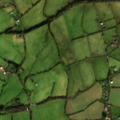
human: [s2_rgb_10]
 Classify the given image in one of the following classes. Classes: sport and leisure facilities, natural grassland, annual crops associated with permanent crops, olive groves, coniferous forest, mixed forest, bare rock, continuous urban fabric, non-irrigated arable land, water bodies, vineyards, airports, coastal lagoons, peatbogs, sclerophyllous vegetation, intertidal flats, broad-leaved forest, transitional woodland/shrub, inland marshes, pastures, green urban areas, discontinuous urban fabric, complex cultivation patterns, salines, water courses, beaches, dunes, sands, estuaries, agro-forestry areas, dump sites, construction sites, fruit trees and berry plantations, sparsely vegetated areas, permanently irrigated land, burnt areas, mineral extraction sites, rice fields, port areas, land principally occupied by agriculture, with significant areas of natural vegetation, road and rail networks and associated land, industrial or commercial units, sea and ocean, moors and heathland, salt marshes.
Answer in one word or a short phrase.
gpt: non-irrigated arable land, pastures